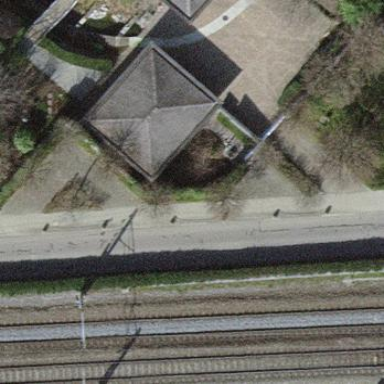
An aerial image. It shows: Garage building.